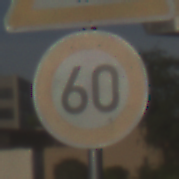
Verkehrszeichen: Geschwindigkeit60
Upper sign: ViehtriebRechts
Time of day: SunriseSunset
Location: Outdoor (Suburban)
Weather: PartlyCloudy
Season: NotSpecified
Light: Natural